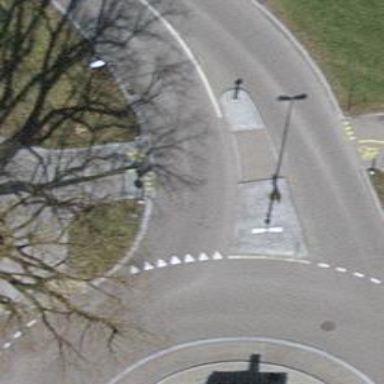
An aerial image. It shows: Road with "give way" sign.